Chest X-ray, AP view. Patient: 24 years old, sex F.
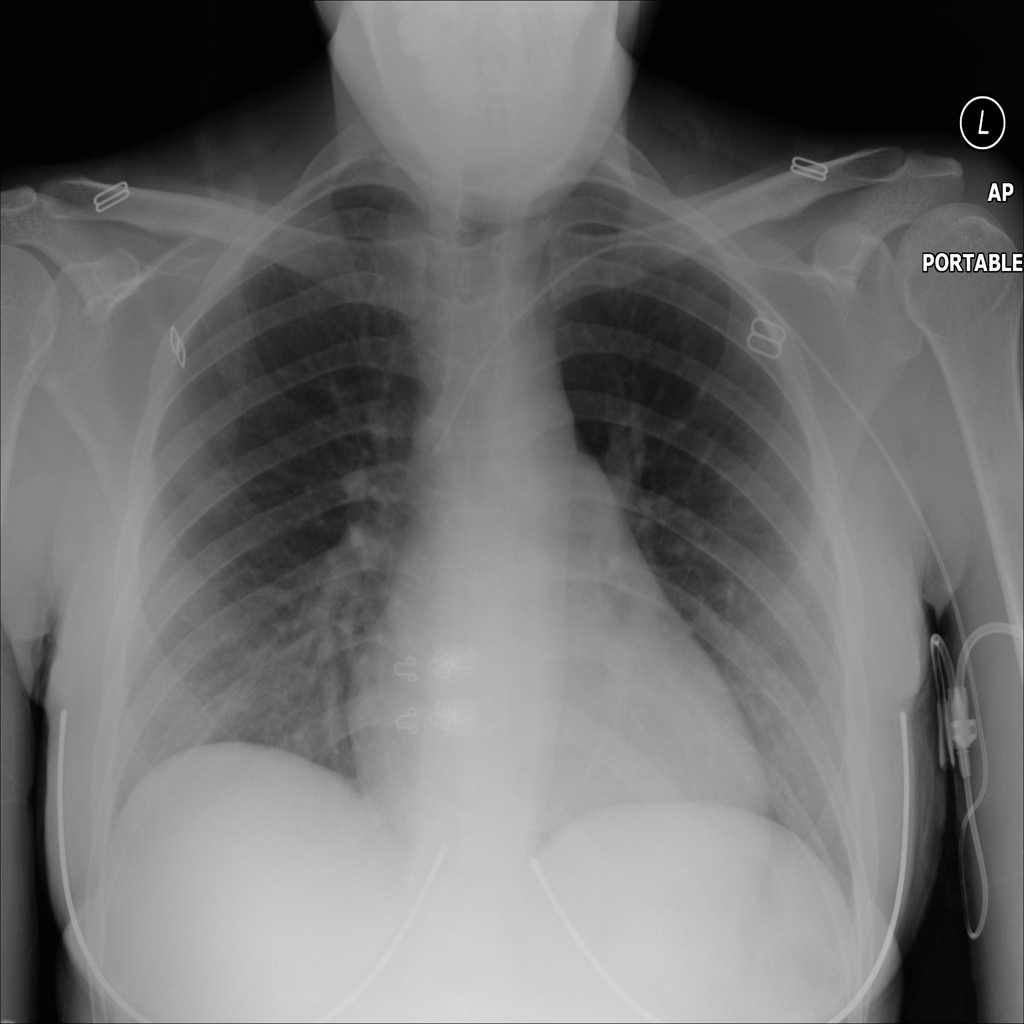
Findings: No Finding